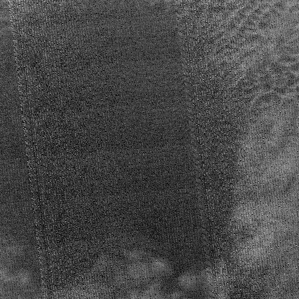
Label: frost